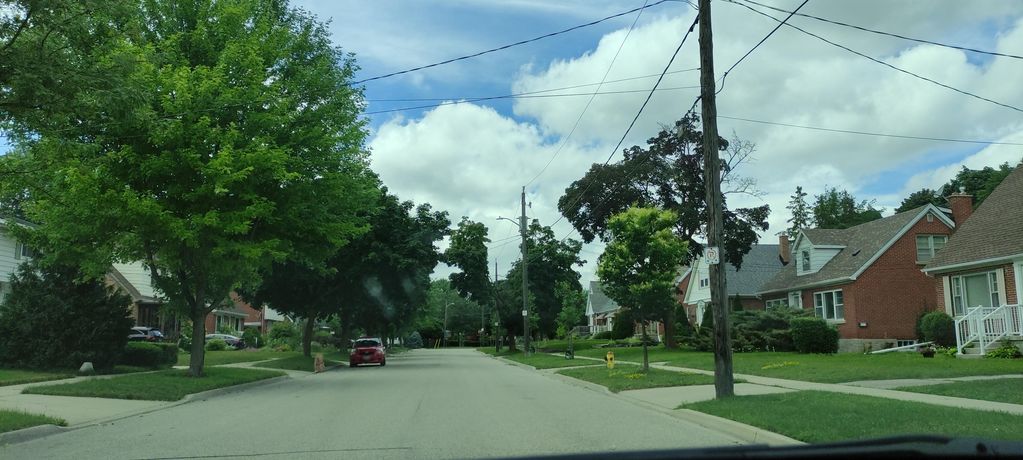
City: kitchener-waterloo